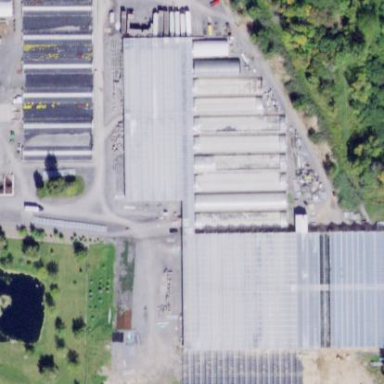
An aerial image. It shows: Area dedicated to greenhouse horticulture.